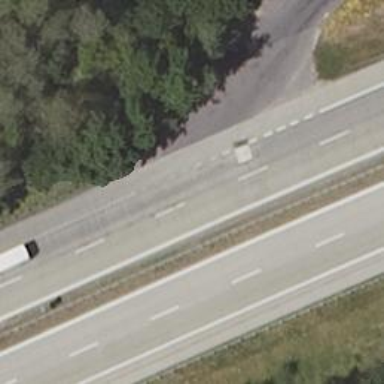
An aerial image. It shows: Asphalt road classified as trunk highway.